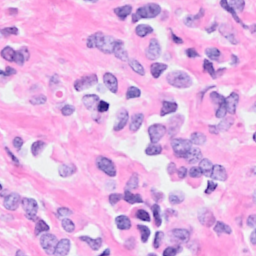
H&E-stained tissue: Breast